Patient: sex M, age 42
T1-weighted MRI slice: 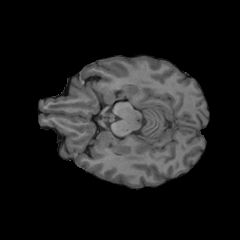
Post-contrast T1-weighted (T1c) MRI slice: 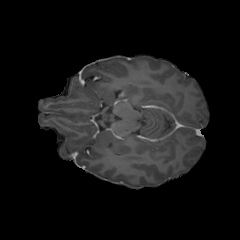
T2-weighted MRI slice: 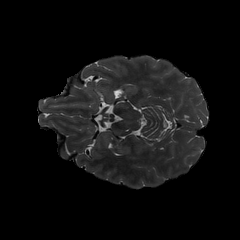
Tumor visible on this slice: no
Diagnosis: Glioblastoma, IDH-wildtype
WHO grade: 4